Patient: sex M, age 66
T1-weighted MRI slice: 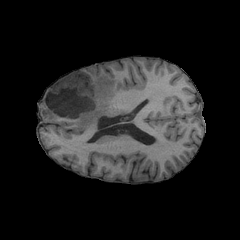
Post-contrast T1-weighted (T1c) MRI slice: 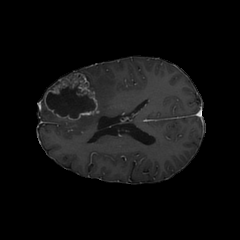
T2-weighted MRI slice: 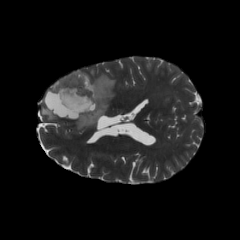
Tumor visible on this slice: yes
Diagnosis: Glioblastoma, IDH-wildtype
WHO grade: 4